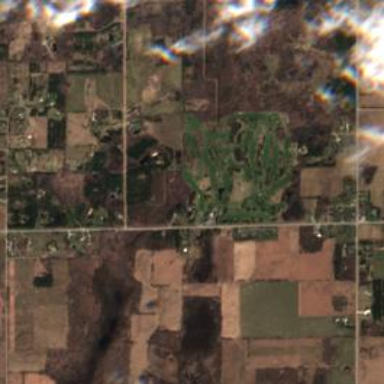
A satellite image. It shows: Golf course surrounded by greenery.